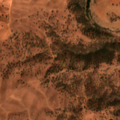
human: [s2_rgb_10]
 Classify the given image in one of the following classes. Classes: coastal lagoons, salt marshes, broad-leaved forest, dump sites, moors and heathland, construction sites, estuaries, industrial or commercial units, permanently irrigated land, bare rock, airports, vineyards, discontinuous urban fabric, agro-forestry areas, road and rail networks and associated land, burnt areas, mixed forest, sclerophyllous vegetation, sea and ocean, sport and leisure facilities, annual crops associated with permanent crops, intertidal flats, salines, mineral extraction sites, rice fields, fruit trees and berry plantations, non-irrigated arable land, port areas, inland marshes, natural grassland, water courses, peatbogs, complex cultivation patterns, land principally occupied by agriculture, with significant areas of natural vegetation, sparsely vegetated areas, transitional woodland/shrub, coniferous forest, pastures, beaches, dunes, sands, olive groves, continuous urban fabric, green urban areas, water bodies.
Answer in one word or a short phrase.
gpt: non-irrigated arable land, agro-forestry areas, broad-leaved forest